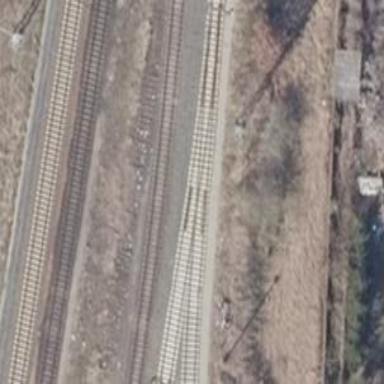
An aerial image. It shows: Railway siding with rails.